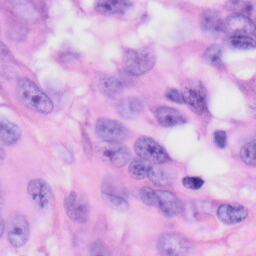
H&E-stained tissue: Skin